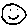
Label: smiley face